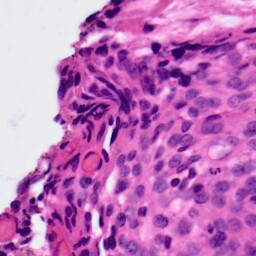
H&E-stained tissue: Ovarian